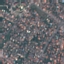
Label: Residential